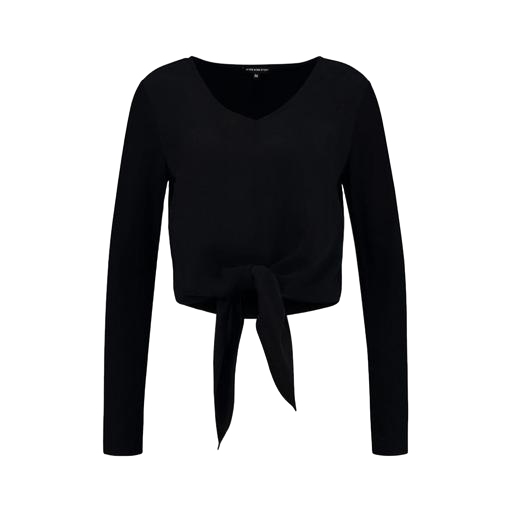
black tie-front top, black sara tie-front top, black v-neck top only macy, white background